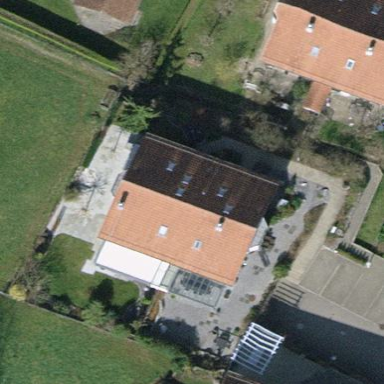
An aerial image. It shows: Semidetached house with gabled roof.